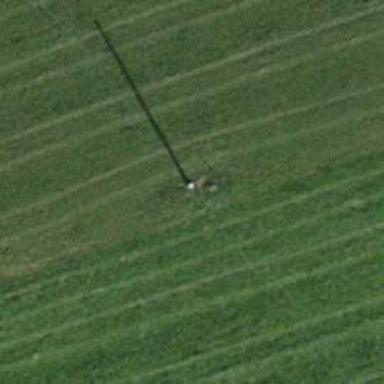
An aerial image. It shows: Power pole.